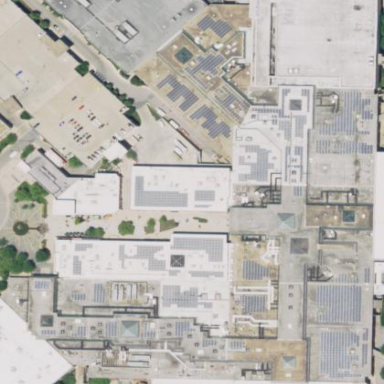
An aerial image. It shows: Mall building.